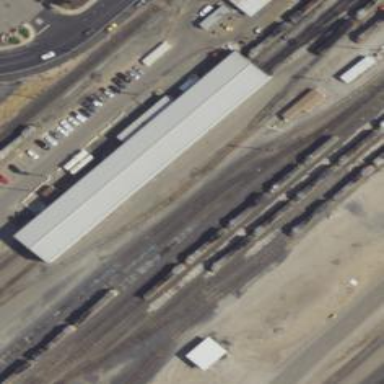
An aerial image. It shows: Abandoned railway yard.